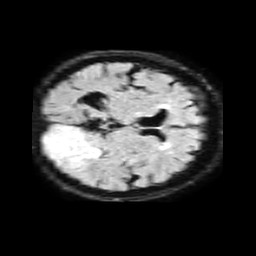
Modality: FLAIR
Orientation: axial
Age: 80
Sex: female
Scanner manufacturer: philips
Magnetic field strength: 1.5 T
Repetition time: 6 s
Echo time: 0.1008 s